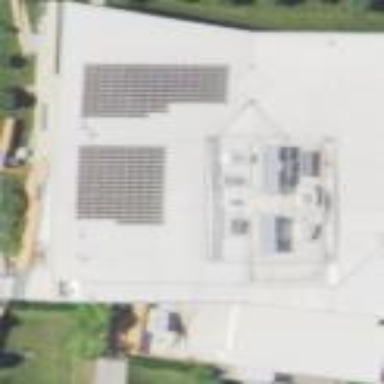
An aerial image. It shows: Service building that serves as community center.